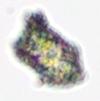
Label: Detritus